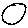
Label: circle